Aerial crown-view tile of a tropical tree (Barro Colorado Island, Panama), acquired 20250818:
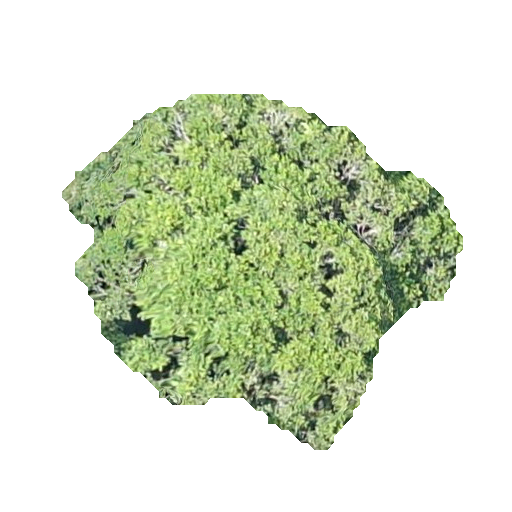
Species: Poulsenia armata
GBIF accepted scientific name: Poulsenia armata
Crown area: 131.801 m²